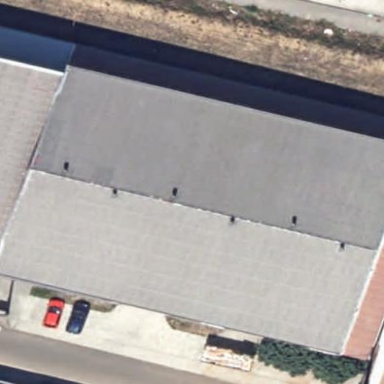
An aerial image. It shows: Industrial building.